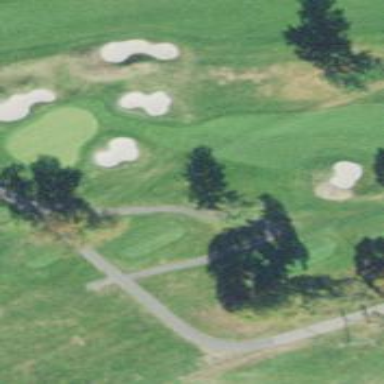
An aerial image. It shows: Service road designated as golf cart path.